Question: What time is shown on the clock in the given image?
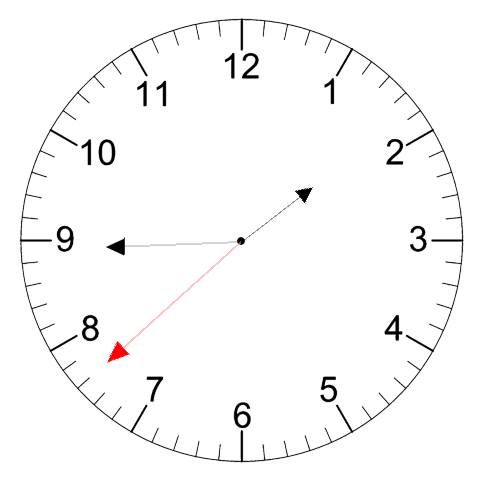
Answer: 01:44:38